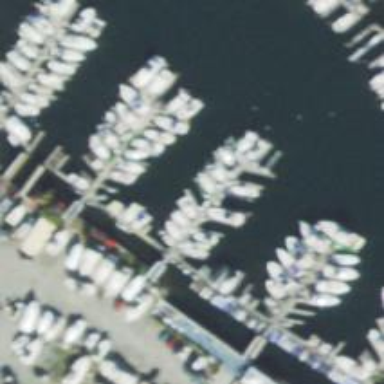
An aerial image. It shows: Man-made pier.